Aerial crown-view tile of a tropical tree (Barro Colorado Island, Panama), acquired 20250414:
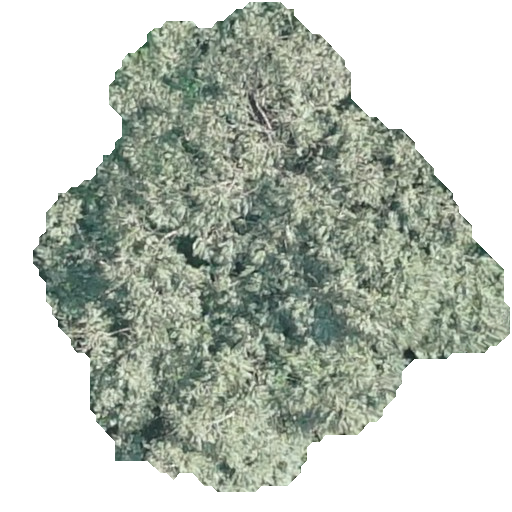
Species: Luehea seemannii
GBIF accepted scientific name: Luehea seemannii
Crown area: 217.269 m²